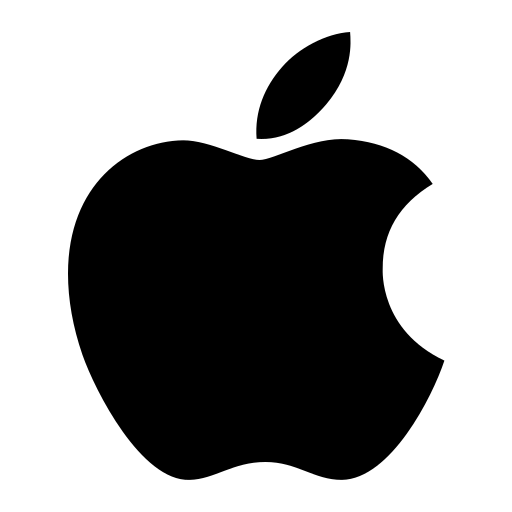
Tags: icon, FontAwesome, fa-icon, brand, apple